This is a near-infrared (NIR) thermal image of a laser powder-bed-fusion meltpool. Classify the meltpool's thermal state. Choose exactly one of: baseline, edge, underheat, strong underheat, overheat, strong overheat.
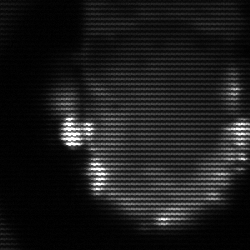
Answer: baseline